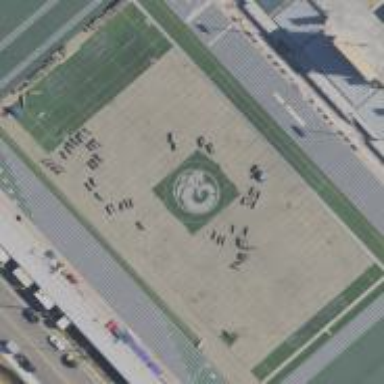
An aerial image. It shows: American football pitch with artificial turf.